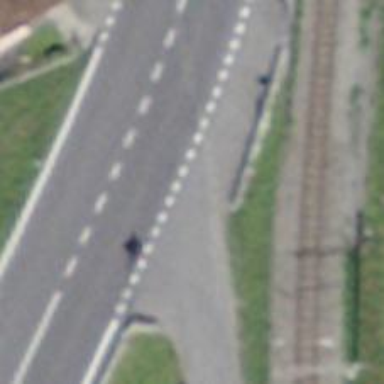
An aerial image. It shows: Bus stop with platform for public transport.